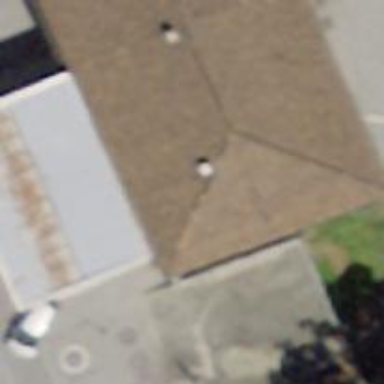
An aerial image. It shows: View of roof of building.